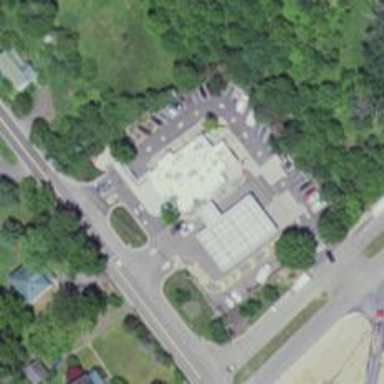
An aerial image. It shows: Convenience shop.